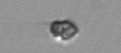
Label: Heterocapsa_rotundata